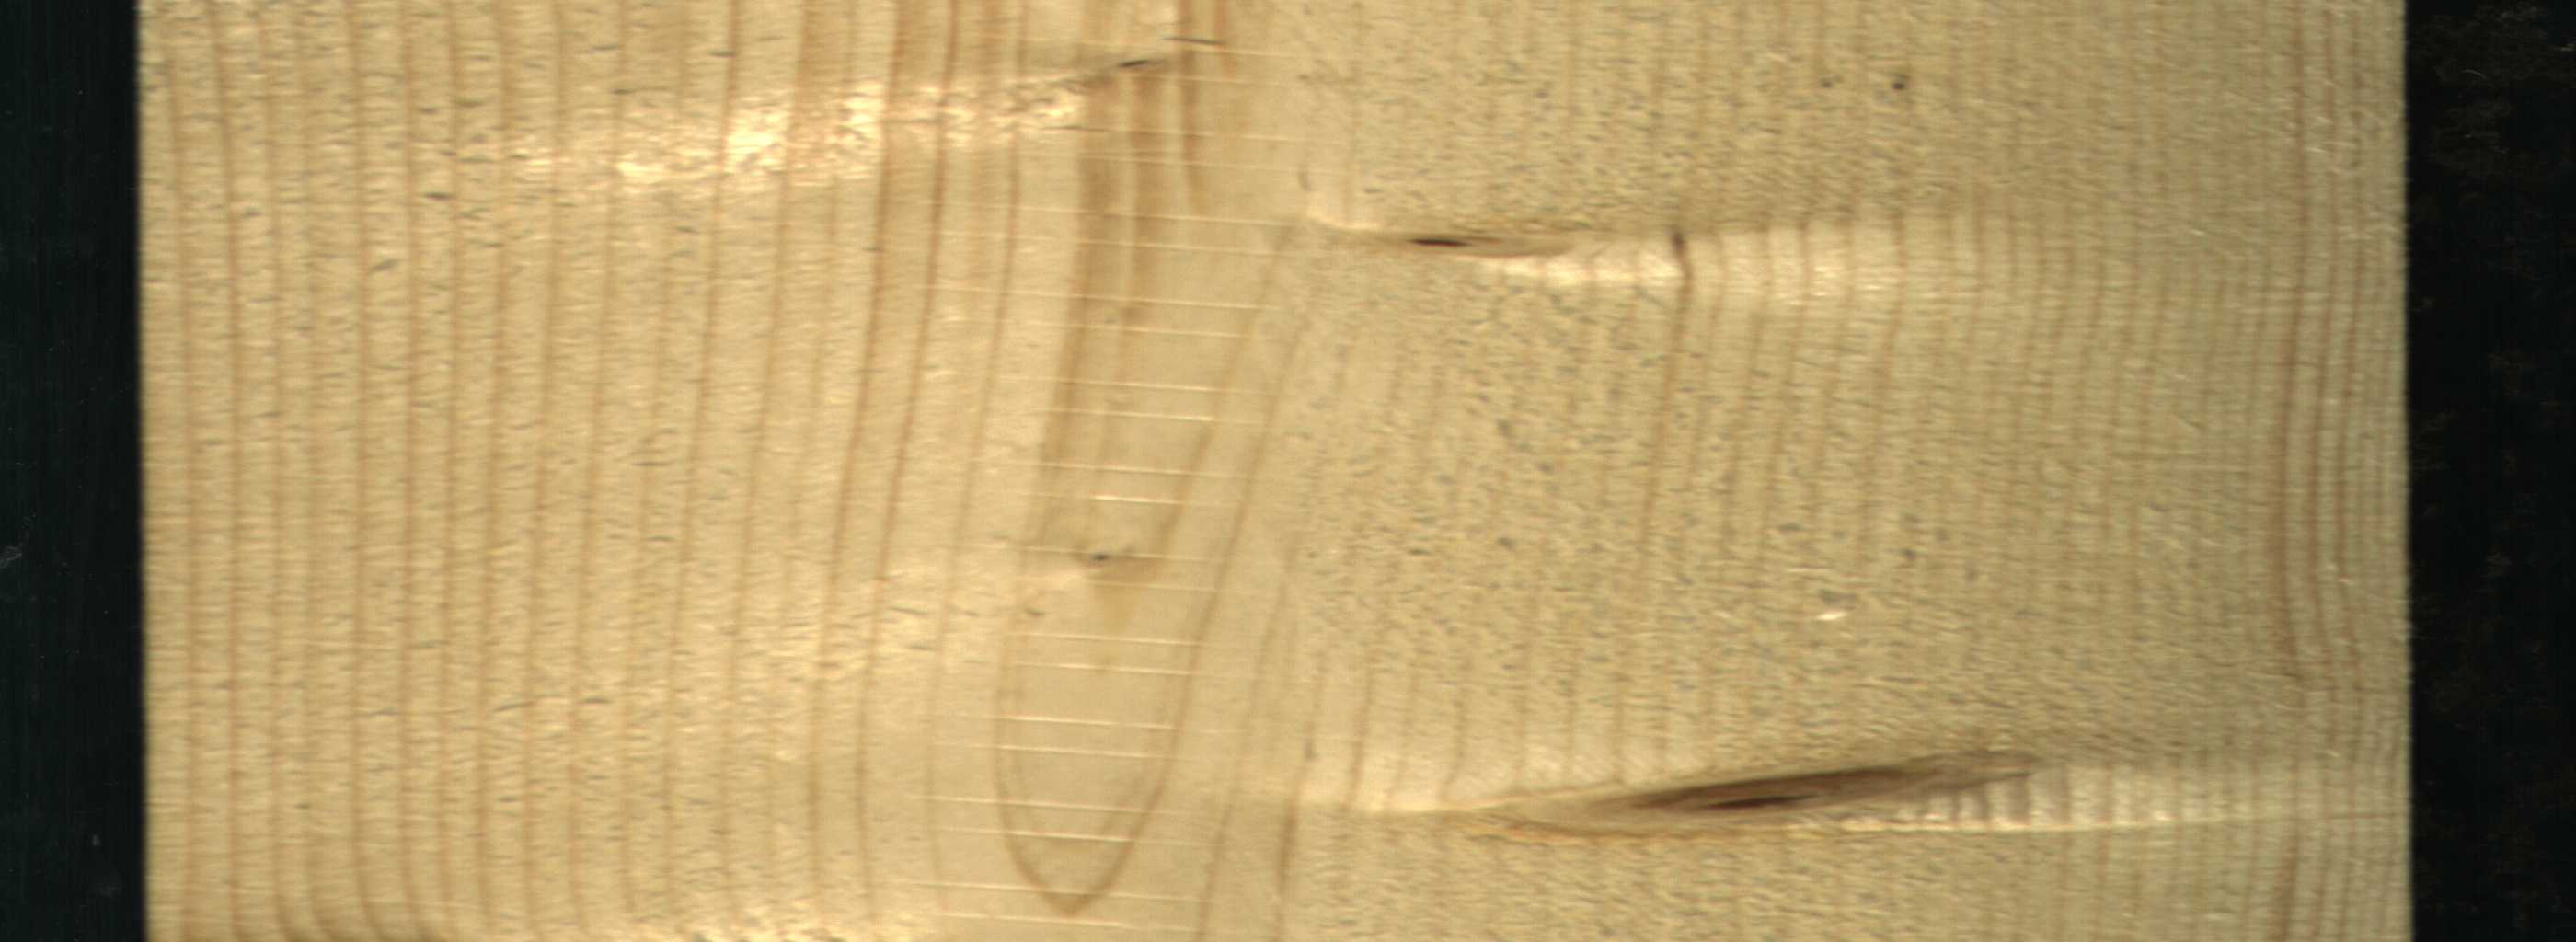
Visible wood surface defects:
Dead_Knot
Live_Knot